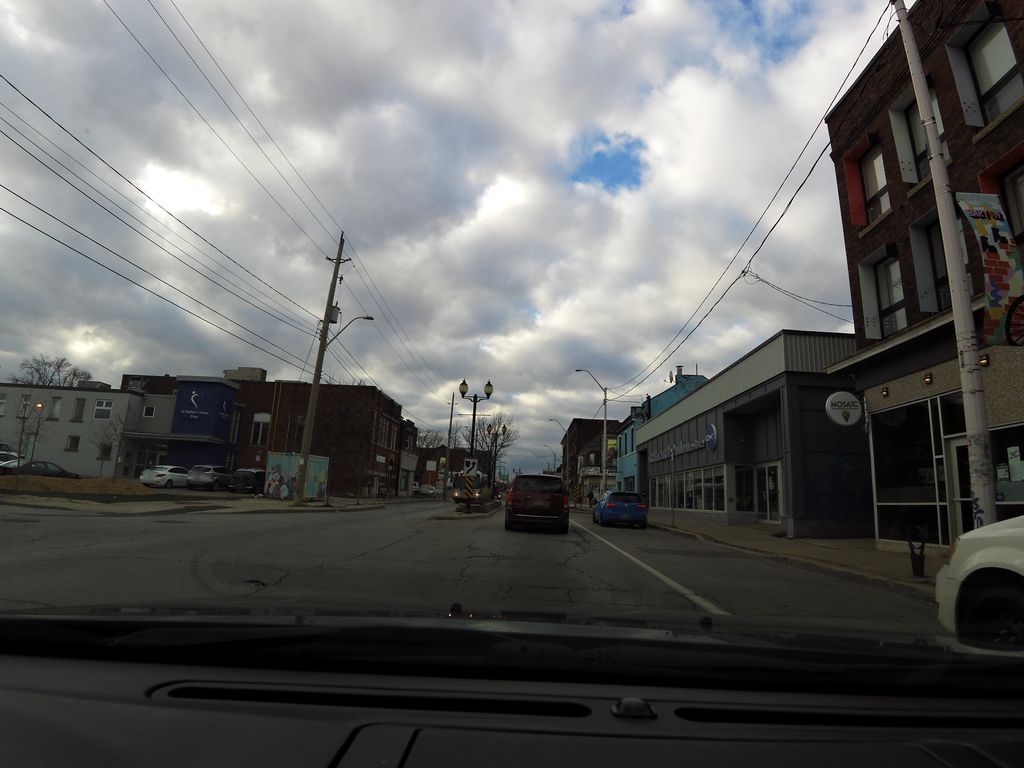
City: hamilton